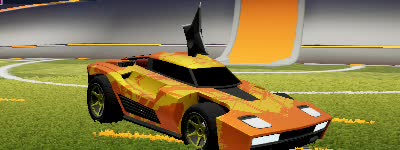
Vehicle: breakout